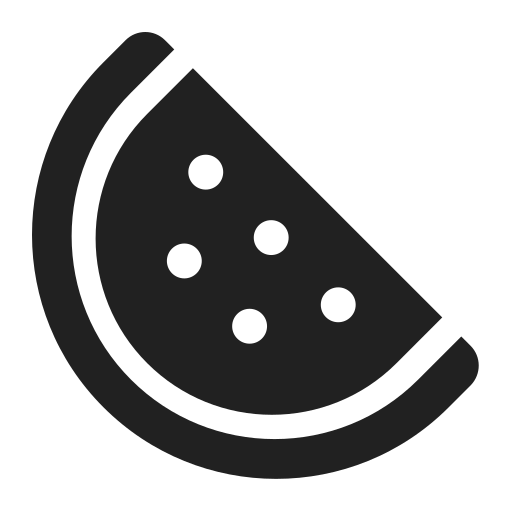
watermelon high contrast